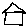
Label: house